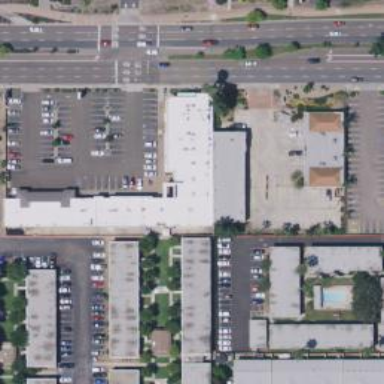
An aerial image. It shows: Commercial area.